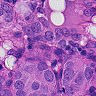
Metastatic tissue present: yes